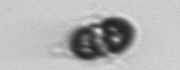
Label: Mesodinium